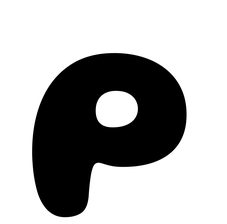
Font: Gluten_ExtraBold